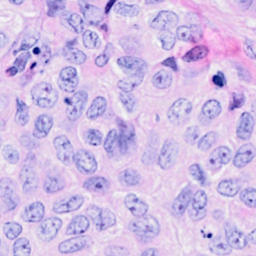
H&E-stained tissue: Breast